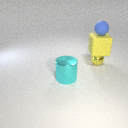
small blue rubber sphere above small yellow metal sphere